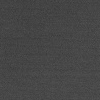
Atmospheric dust classification: dusty